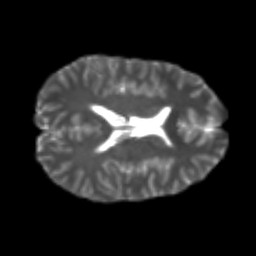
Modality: T2w
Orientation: axial
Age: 25
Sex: male
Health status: healthy
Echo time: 0.074 s